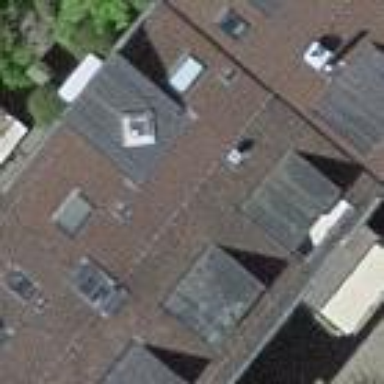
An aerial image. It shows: Residential building with gabled roof.